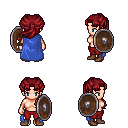
a pixel art fantasy rpg character, female body template, human, light skin, blue cape, red pants, brunette princess hairstyle, brown shoes, shield, four views (front, back, left, right), 2x2 character sprite sheet, small pixel art, hard edges, no anti-aliasing